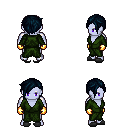
a pixel art fantasy rpg character, male body template, dark elf, purple skin, green robe, teal pants, raven pixie cut hairstyle, gold gloves, gray slippers, four views (front, back, left, right), 2x2 character sprite sheet, small pixel art, hard edges, no anti-aliasing